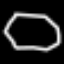
Label: octagon